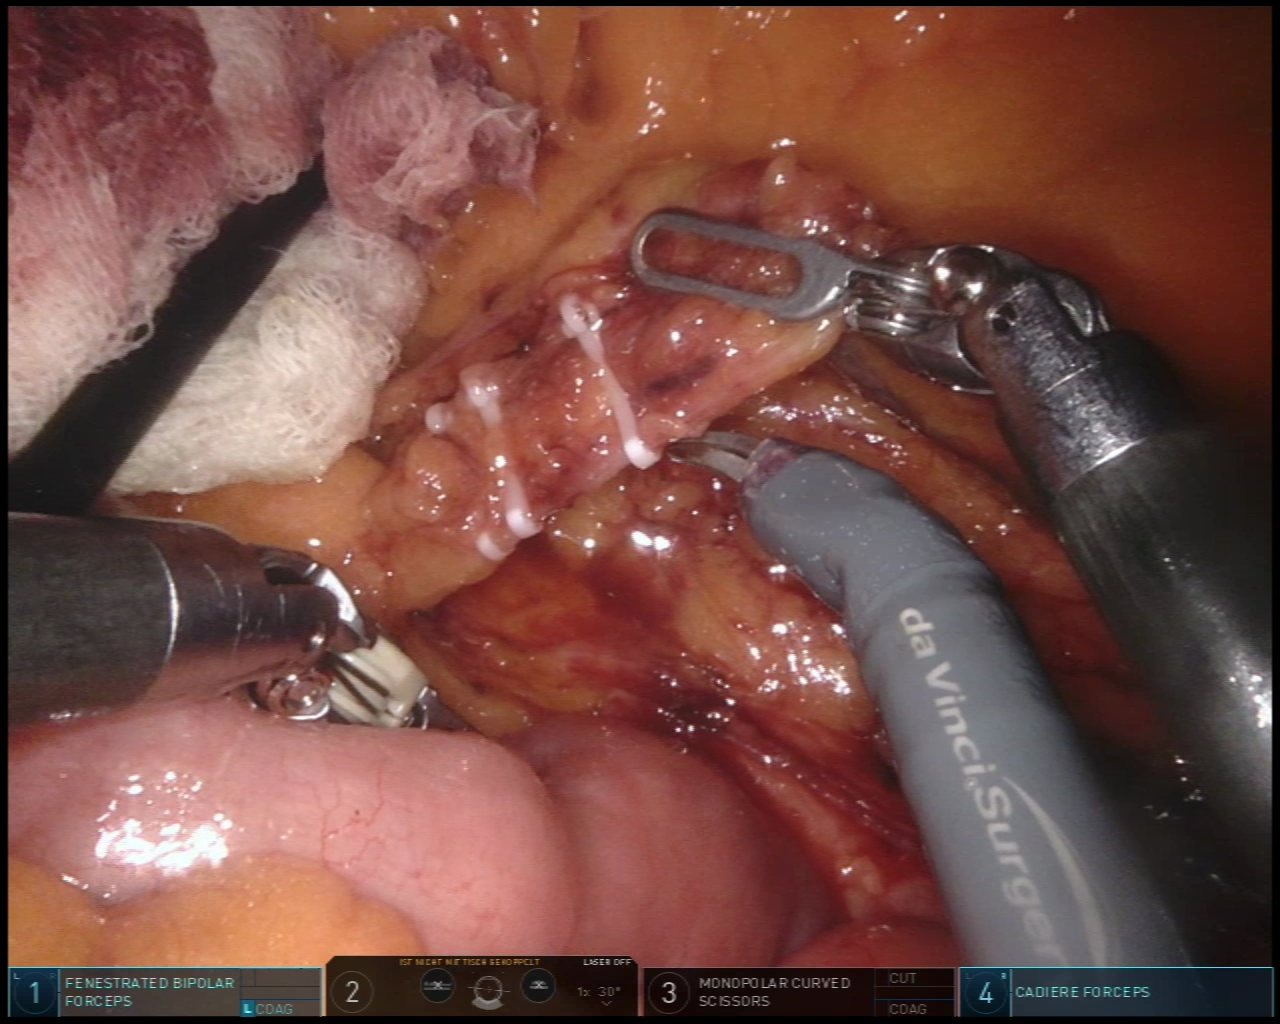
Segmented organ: small_intestine
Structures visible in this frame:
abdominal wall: no
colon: no
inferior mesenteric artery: no
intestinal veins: no
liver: no
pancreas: no
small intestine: yes
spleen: no
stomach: no
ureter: no
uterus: no
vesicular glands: no